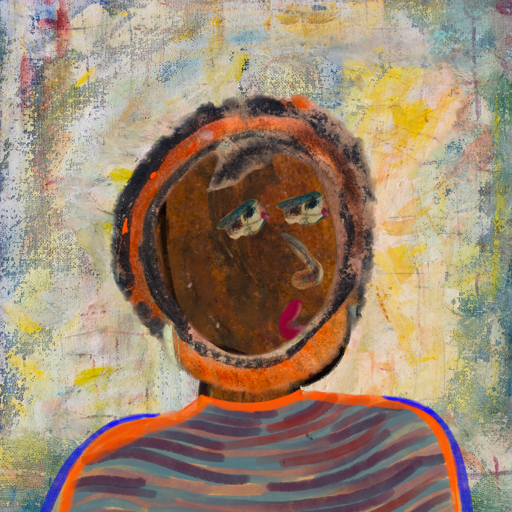
Background: Irani, Head And Neck Side: Mosgoul, Face Side: Pipe, Bust: Experience, Hair Side: Childish, Head Accessory: Blank, Second Necklace: Blank, Necklace: Blank, Baby: Blank